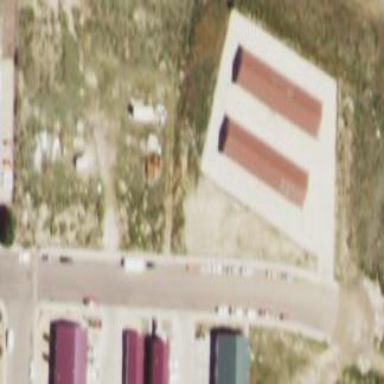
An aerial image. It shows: Storage rental shop.